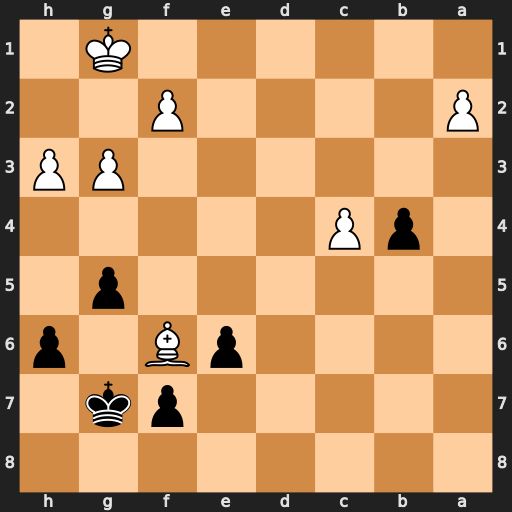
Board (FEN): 8/5pk1/4pB1p/6p1/1pP5/6PP/P4P2/6K1
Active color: b
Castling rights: -
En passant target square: -
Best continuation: Kxf6 Kg2 Ke5 Kf3 Kd4 c5 Kxc5